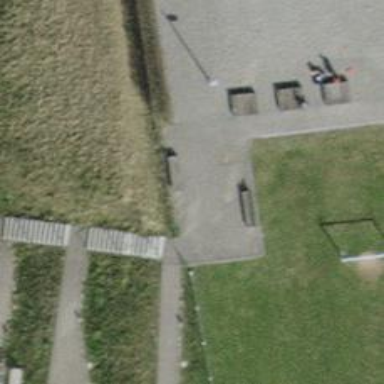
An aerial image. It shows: Bench.